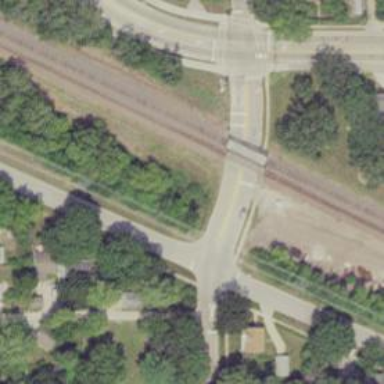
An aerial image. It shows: Level crossing at the railway with full barrier.